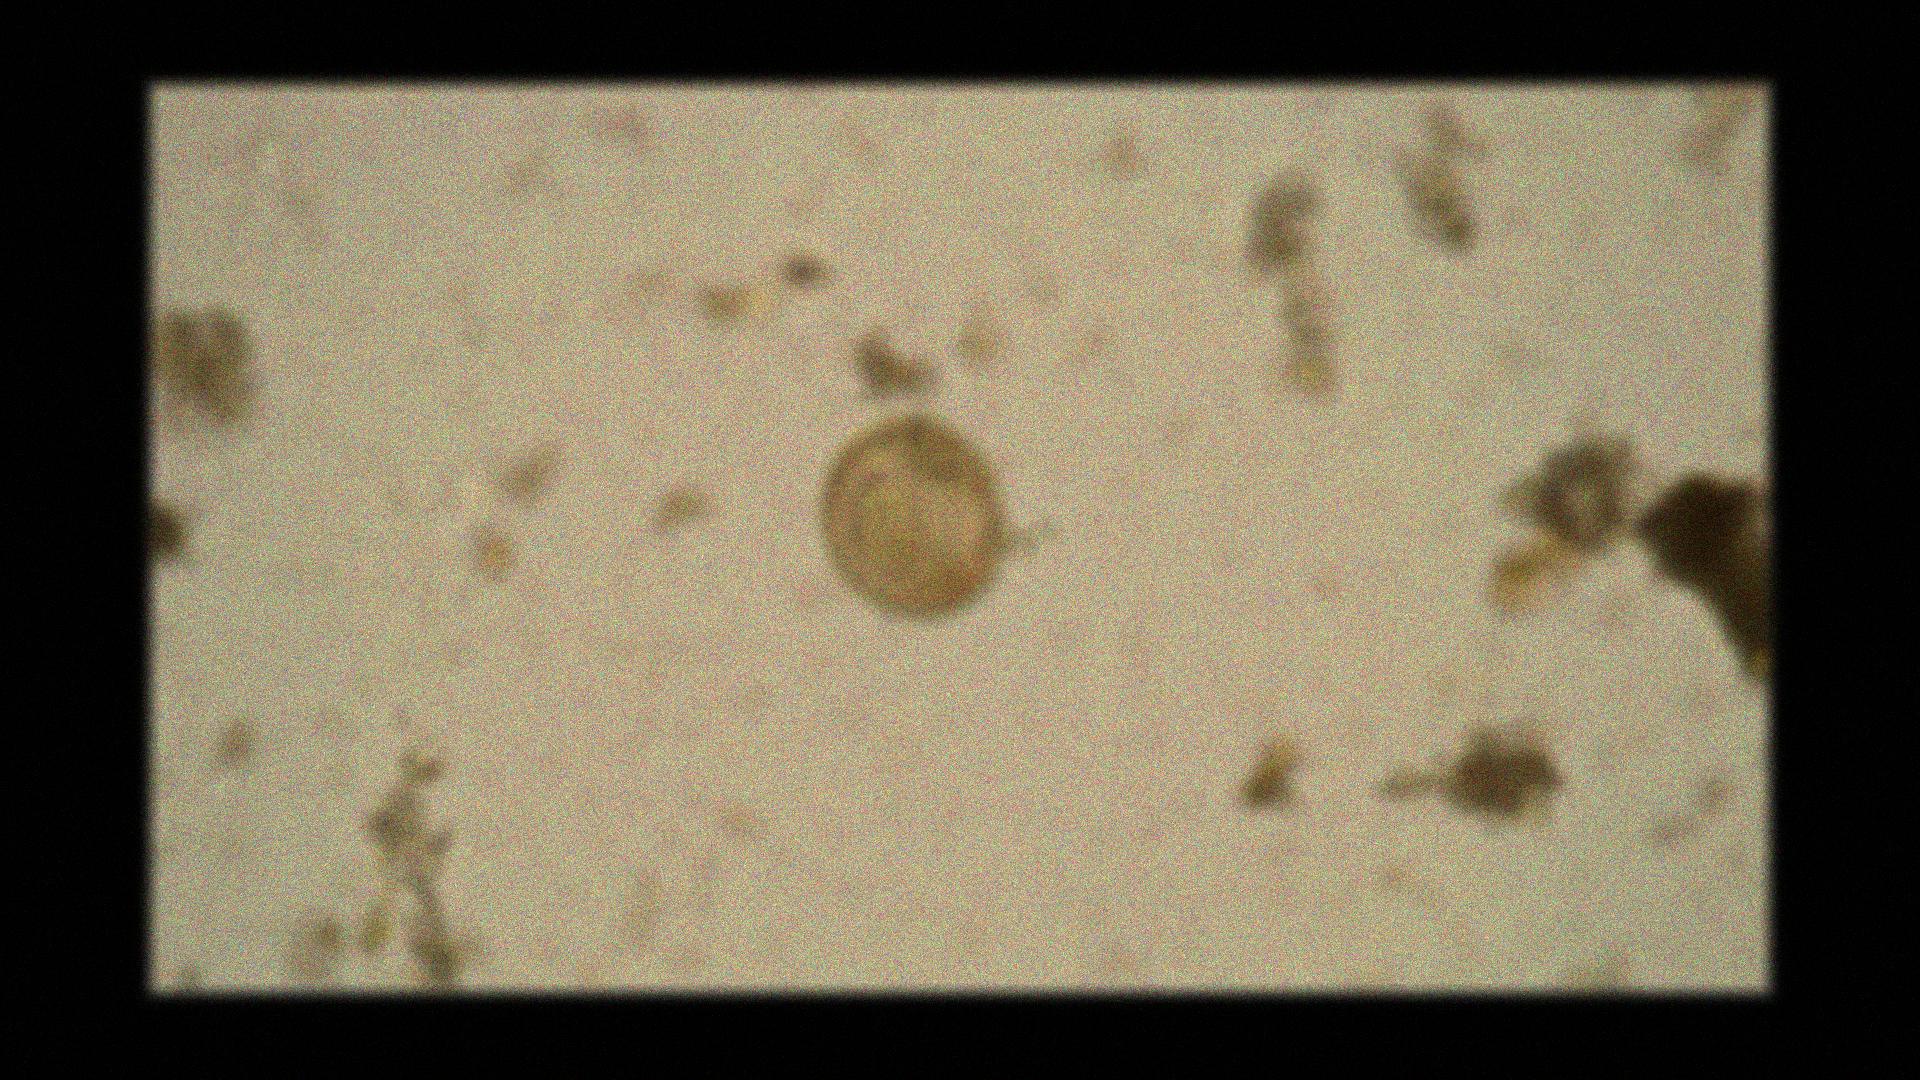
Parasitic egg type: Hymenolepis diminuta